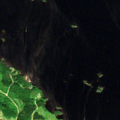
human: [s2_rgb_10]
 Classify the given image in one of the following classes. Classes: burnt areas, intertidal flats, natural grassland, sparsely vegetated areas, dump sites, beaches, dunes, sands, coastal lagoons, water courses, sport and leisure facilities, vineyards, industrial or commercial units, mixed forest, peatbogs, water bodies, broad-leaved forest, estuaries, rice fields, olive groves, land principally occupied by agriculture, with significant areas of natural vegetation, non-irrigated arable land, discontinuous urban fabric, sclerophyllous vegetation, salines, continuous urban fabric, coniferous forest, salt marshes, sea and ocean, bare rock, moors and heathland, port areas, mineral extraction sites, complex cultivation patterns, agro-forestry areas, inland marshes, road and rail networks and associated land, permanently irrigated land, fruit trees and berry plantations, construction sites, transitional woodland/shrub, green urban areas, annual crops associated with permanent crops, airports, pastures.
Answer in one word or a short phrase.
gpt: mixed forest, water bodies